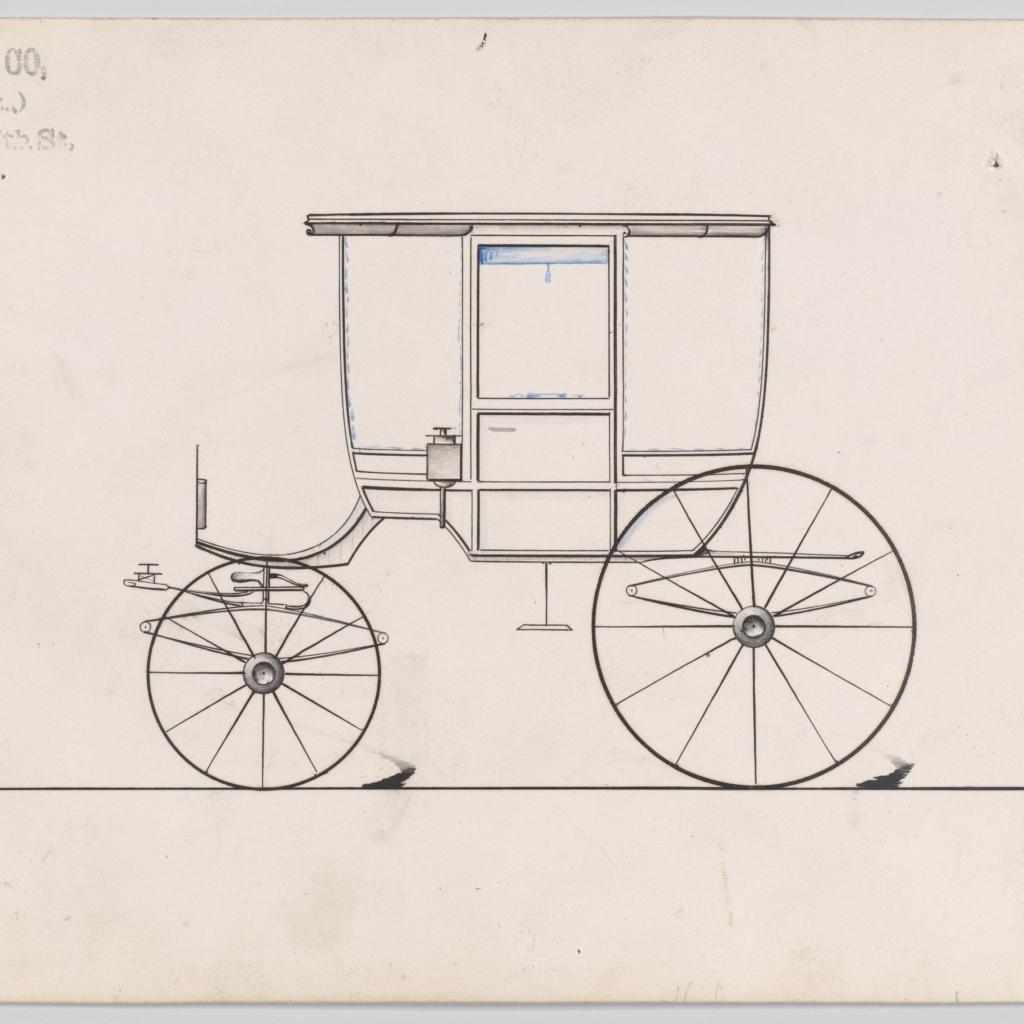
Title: Design for 6 seat Rockaway, no. 3186a
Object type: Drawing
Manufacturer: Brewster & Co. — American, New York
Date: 1876
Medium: Pen and black ink, watercolor and gouache
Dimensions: Sheet: 6 1/8 x 9 in. (15.6 x 22.9 cm)
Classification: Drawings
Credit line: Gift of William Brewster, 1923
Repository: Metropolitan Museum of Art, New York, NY